Question: I am try to populate google map route as <URL> tutorial says.
The map doesn't show and I started to investigate the source of the problem.
I can see that in the Add each GPS entry to an array, the output object looks like this:

I believe that it has something with the name of any object item (Every one of theme called 0).
Can someone tell me if it should be like this? and if not, what is the problem?
The Code (the relevance parts):
'''
/*
* Function that convert the objects into computed data
*/
function get_total_km($object_key) {
// Get all the GPS data for the specific workout
var data = window.localStorage.getItem($object_key);
// Turn the stringified GPS data back into a JS object
data = jQuery.parseJSON(data);
if (data) {
// Calculate the total distance travelled
total_km = 0;
for (i = 0; i < data.length; i++) {
if (i === (data.length - 1)) {
break;
}
total_km += gps_distance(data[i].coords.latitude, data[i].coords.longitude, data[i + 1].coords.latitude, data[i + 1].coords.longitude);
}
total_km_rounded = parseFloat(total_km.toFixed(2));
// Calculate the total time taken for the track
start_time = new Date(data[0].timestamp).getTime();
//Seperated start_time_public for returning object
start_time_public = new Date(data[0].timestamp).getHours();
date_id = new Date(data[0].timestamp).getDay();
end_time = new Date(data[data.length - 1].timestamp).getTime();
total_time_ms = end_time - start_time;
total_time_s = total_time_ms / 1000;
final_time_m = Math.floor(total_time_s / 60);
final_time_s = Math.floor(total_time_s - (final_time_m * 60));
// console.log({total_km_rounded: total_km_rounded, final_time_m: final_time_m, final_time_s: final_time_s});
return ({total_km_rounded: total_km_rounded, final_time_m: final_time_m, final_time_s: final_time_s, date_id: date_id, start_time_public: start_time_public, data: data});
}
}
// Set the initial Lat and Long of the Google Map
var myLatLng = new google.maps.LatLng(get_total_km(key).data[0].coords.latitude, get_total_km(key).data[0].coords.longitude);
// Google Map options
var myOptions = {
zoom: 15,
center: myLatLng,
mapTypeId: google.maps.MapTypeId.ROADMAP
};
// Create the Google Map, set options
var map = new google.maps.Map(document.getElementById("map_canvas"), myOptions);
var trackCoords = [];
// Add each GPS entry to an array
for (ion = 1; ion < get_total_km(key).data.length; ion++) {
if (ion === (get_total_km(key).data.length - 1)){
break;
}
var dataa = get_total_km(key);
trackCoords.push(new google.maps.LatLng(dataa.data[ion].coords.latitude, dataa.data[ion].coords.longitude));
}
console.log(trackCoords);
// Plot the GPS entries as a line on the Google Map
var trackPath = new google.maps.Polyline({
path: trackCoords,
strokeColor: "#FF0000",
strokeOpacity: 1.0,
strokeWeight: 2
});
// Apply the line to the map
trackPath.setMap(map);
});
'''
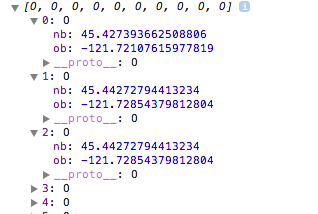
Answer: This was a stupid problem...
The problem was that I accidentally named 2 divs with the same id name, and this has made the error.